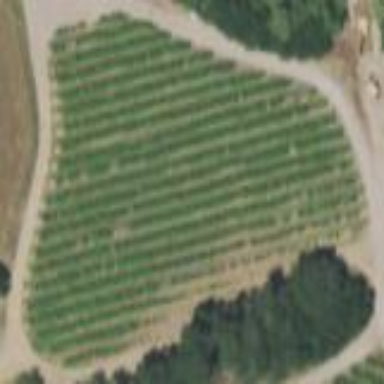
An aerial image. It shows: Vineyard growing grapes.